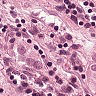
Metastatic tissue present: yes